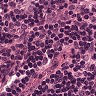
Metastatic tissue present: no